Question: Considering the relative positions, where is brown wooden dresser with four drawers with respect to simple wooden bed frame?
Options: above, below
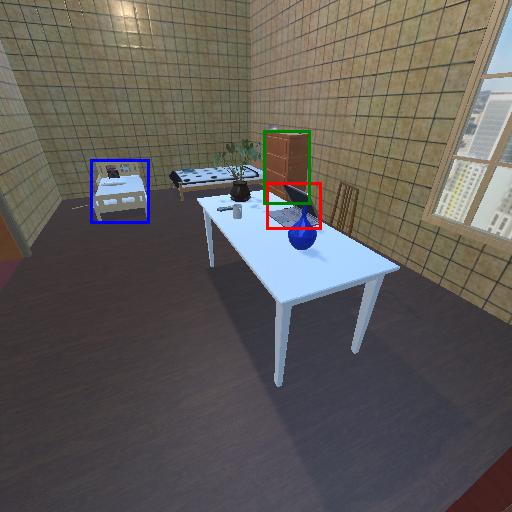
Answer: above